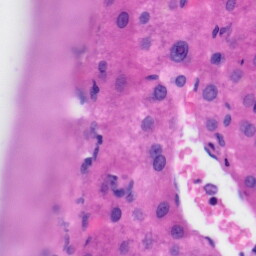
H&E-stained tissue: Liver